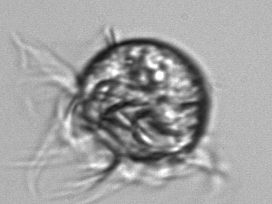
Label: Leegaardiella_ovalis